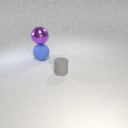
small gray rubber cylinder to the right of large blue rubber sphere